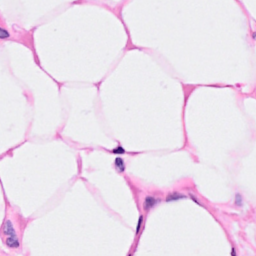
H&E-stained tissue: Breast